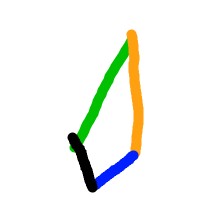
Shape: kite